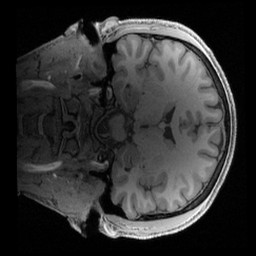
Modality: T1w
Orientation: coronal
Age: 26
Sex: male
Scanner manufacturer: siemens
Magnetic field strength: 3 T
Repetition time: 2.4 s
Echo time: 0.00241 s